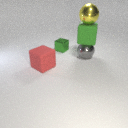
large gray metal sphere below large green rubber cube